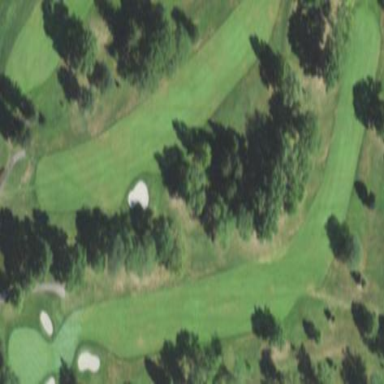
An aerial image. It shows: Golf fairway surrounded by grass.